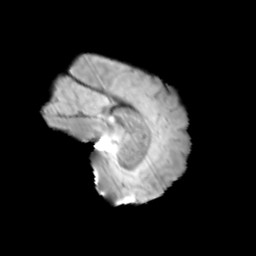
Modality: T2w
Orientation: sagittal
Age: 11
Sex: female
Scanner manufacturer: siemens
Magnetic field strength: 3 T
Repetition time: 3.8 s
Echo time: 0.07 s